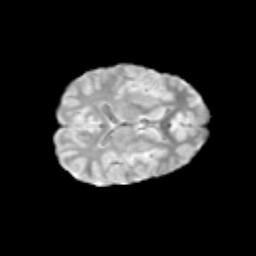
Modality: T2w
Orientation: axial
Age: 12
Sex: female
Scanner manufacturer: siemens
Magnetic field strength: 3 T
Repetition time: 3.8 s
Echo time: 0.07 s